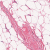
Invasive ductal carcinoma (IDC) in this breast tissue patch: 0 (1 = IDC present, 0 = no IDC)